Field crop: tomato
Growth stage: 1
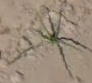
Species: cyperus